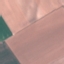
Land use / land cover: AnnualCrop